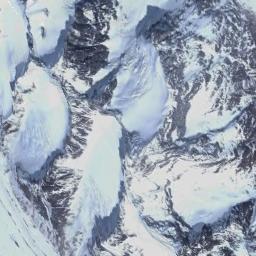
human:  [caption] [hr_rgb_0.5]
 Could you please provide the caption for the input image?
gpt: A snow-covered mountain covered in large areas .

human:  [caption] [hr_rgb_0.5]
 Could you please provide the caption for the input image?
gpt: The ground on the snowberg is uneven .

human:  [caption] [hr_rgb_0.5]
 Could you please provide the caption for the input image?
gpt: The snowberg is covered with snow and ice .

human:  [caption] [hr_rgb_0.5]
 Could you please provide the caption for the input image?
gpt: The snow berg is consist of bare land and white snow .

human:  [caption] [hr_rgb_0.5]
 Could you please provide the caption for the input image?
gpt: There are some snow and bare land on the snowberg .